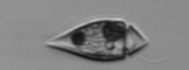
Label: Amphidinium